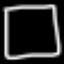
Label: square